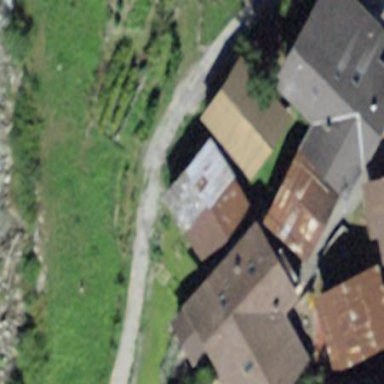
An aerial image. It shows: Simple house.